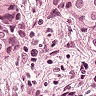
Metastatic tissue present: yes